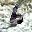
Label: 6